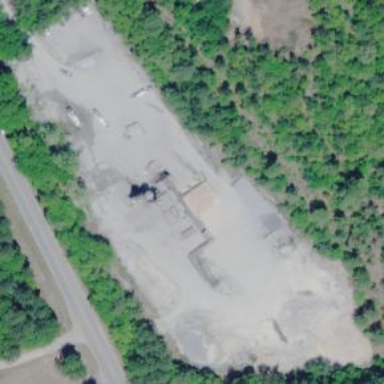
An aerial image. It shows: Industrial area with concrete plant.